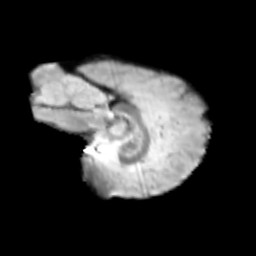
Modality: T2w
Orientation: sagittal
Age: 11
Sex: male
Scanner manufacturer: siemens
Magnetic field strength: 3 T
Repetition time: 3.8 s
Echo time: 0.07 s